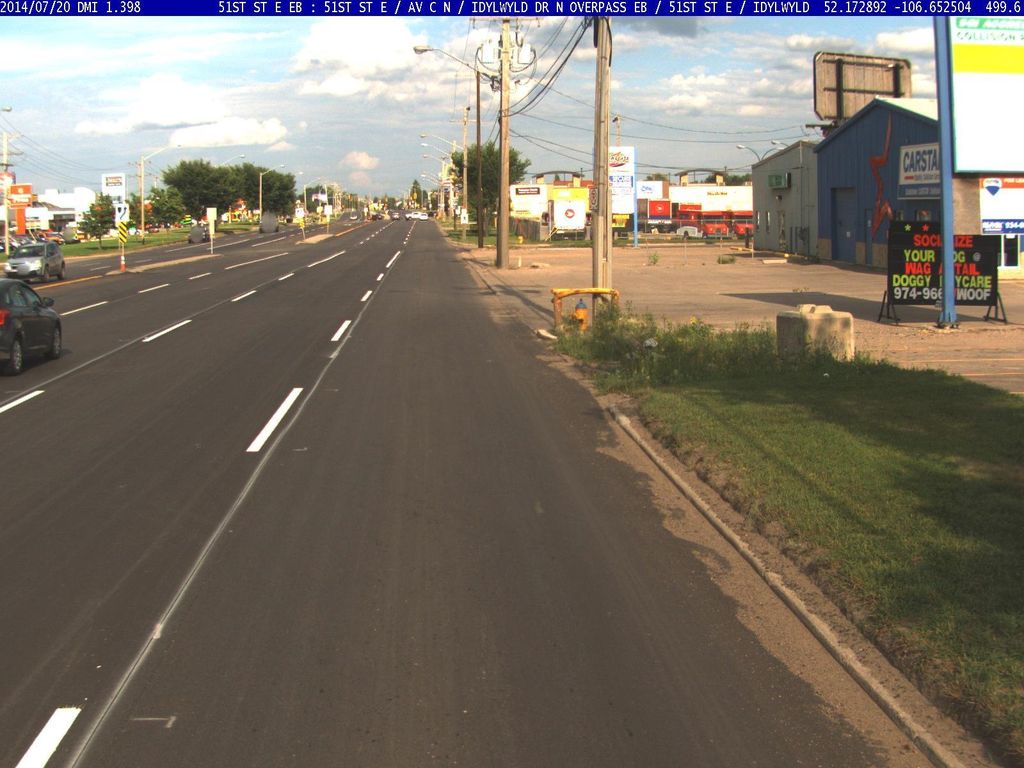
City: saskatoon